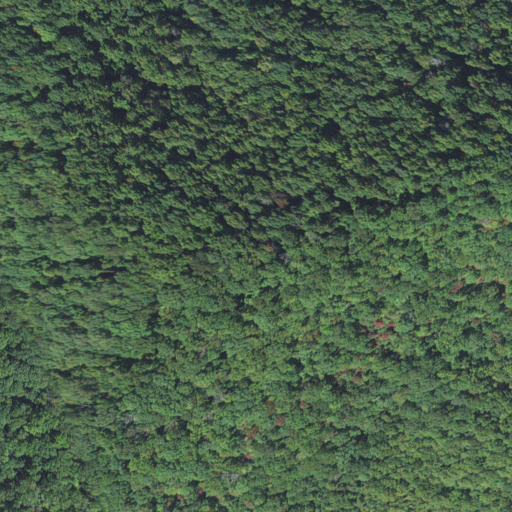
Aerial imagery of mountain in North Carolina named Jacobs Knob containing only deciduous forest